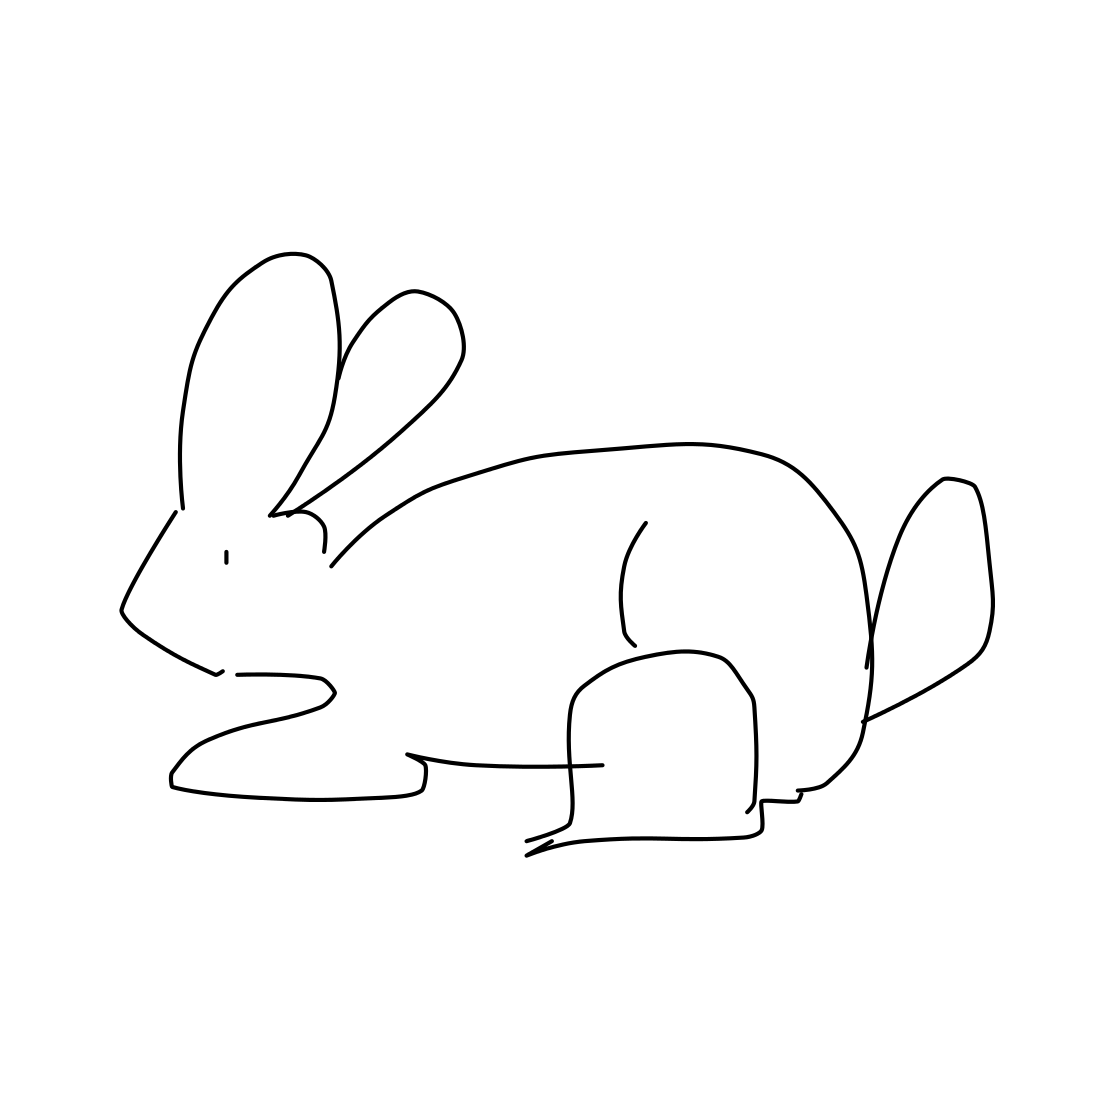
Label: rabbit